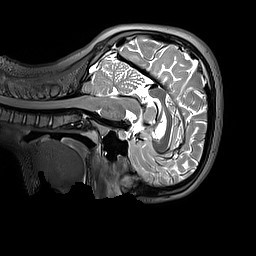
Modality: T2w
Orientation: sagittal
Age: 11
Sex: female
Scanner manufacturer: siemens
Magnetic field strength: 3 T
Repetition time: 3.2 s
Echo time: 0.408 s